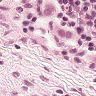
Metastatic tissue present: no